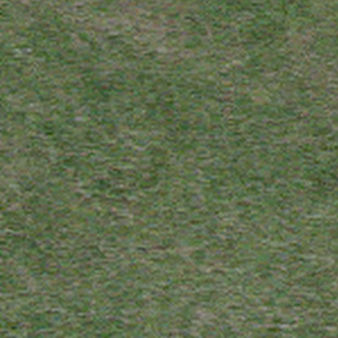
Label: other